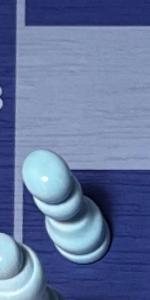
Label: Pawn_White